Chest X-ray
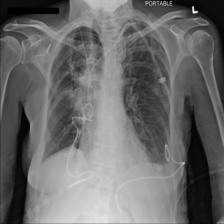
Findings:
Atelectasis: negative
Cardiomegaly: negative
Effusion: negative
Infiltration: negative
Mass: negative
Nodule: negative
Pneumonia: negative
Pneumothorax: positive
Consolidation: negative
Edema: negative
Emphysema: negative
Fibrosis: negative
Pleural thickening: negative
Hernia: negative